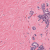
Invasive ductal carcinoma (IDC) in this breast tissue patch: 0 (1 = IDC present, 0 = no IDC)